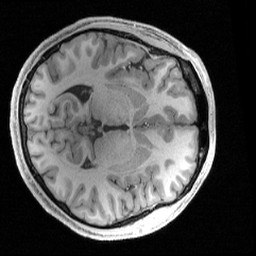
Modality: T1w
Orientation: axial
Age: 21
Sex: male
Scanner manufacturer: siemens
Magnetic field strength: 3 T
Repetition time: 2.4 s
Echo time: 0.00224 s